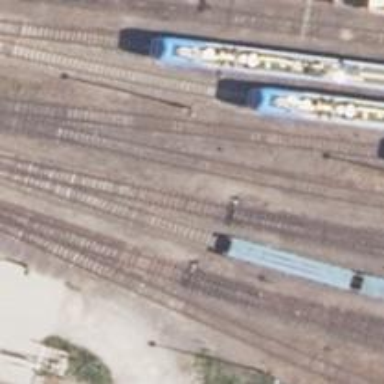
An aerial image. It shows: Railway switch.